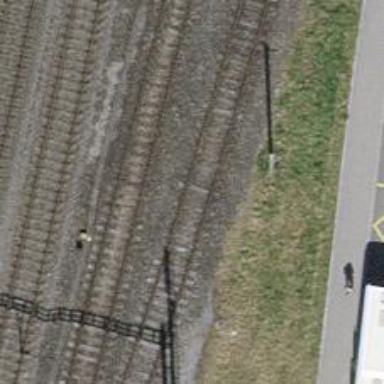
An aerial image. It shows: Single-track spur railway line.